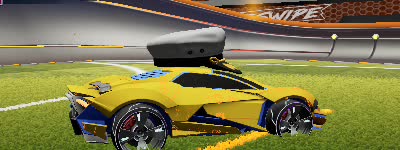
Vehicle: werewolf